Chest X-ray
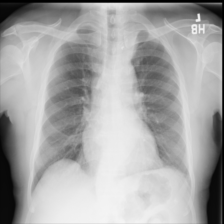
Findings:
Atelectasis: negative
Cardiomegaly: negative
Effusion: negative
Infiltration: negative
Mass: negative
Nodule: negative
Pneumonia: negative
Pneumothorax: negative
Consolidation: negative
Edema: negative
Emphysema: negative
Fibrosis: negative
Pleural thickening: negative
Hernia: negative